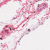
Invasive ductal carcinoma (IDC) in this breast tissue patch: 0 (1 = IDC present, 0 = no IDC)